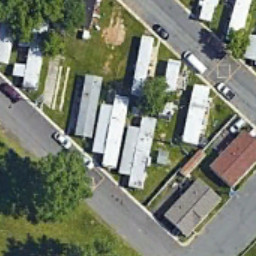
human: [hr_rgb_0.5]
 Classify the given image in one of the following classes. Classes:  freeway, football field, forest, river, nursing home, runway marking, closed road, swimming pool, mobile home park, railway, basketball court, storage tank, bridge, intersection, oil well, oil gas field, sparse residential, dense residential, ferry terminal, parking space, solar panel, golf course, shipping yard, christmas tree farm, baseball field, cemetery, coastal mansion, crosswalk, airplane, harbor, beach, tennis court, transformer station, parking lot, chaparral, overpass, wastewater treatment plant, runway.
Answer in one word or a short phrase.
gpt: mobile home park